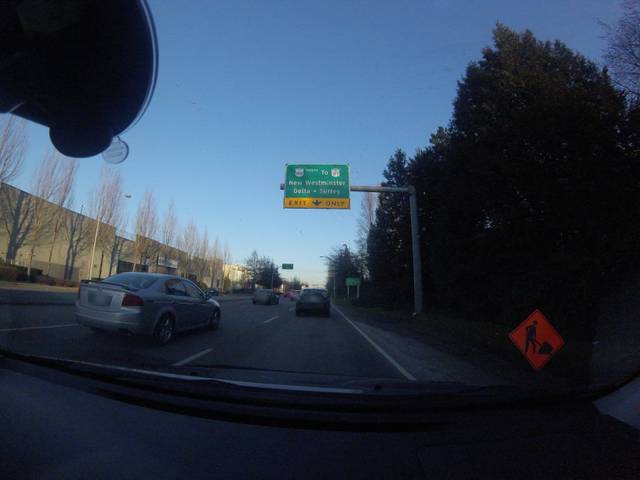
Region: Canada
Coordinates: 49.191, -123.127